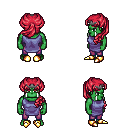
a pixel art fantasy rpg character, male body template, orc, green skin, chain tabard jacket, magenta pants, ruby red princess hairstyle, iron tiara, gold boots, four views (front, back, left, right), 2x2 character sprite sheet, small pixel art, hard edges, no anti-aliasing